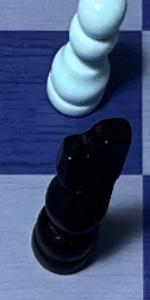
Label: Knight_Black